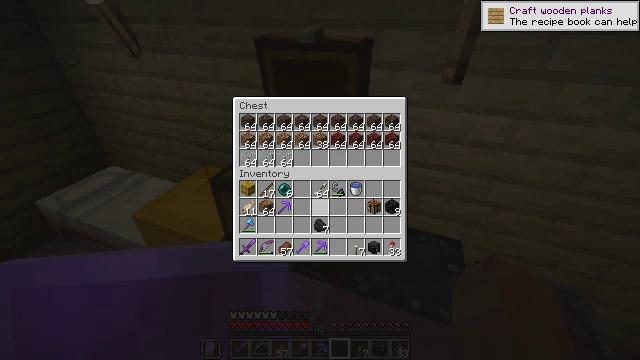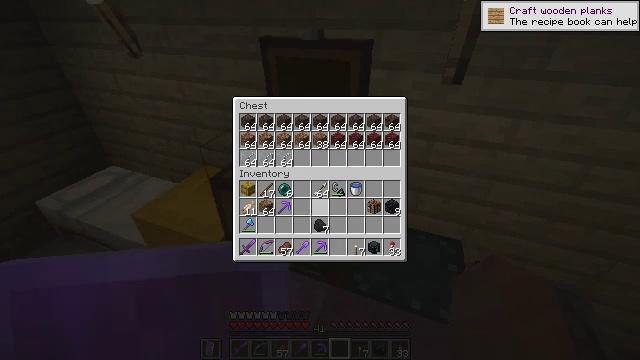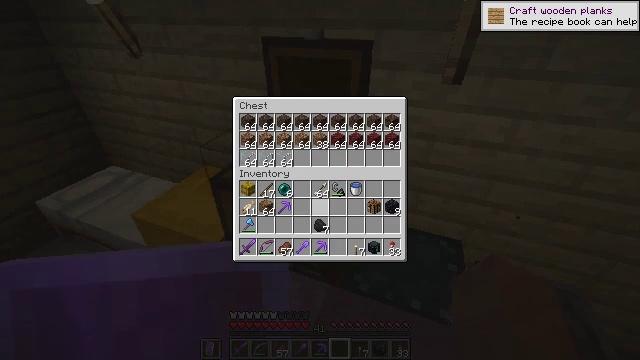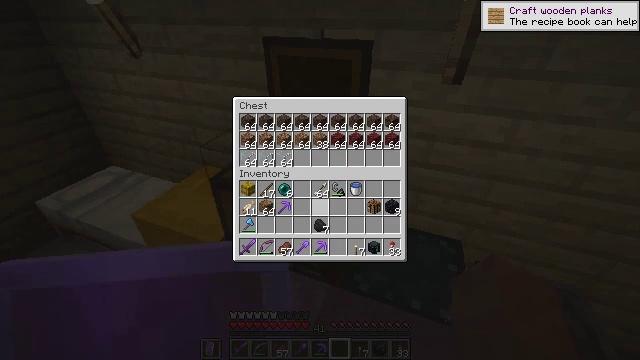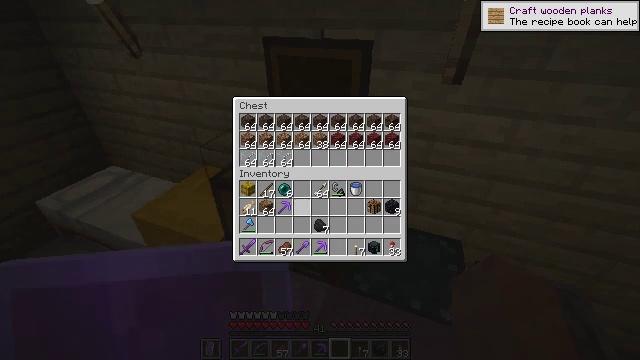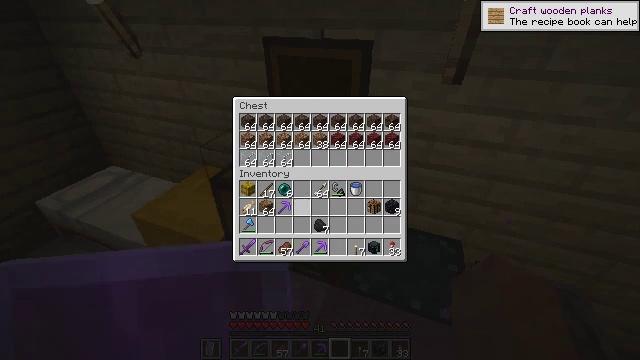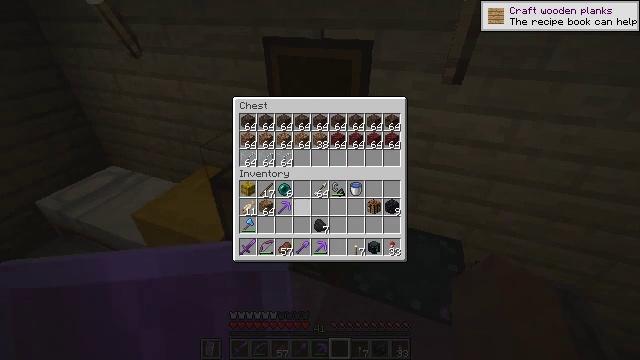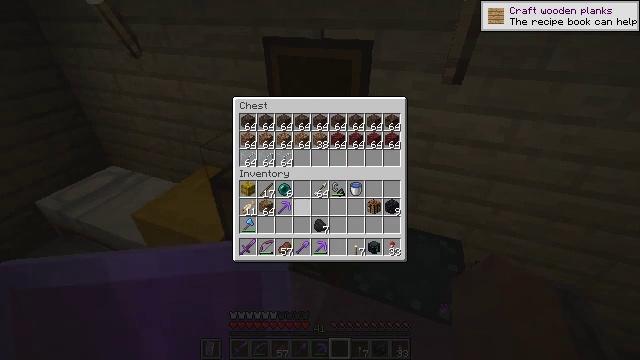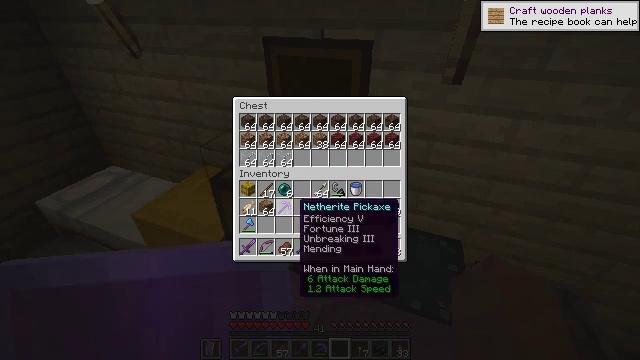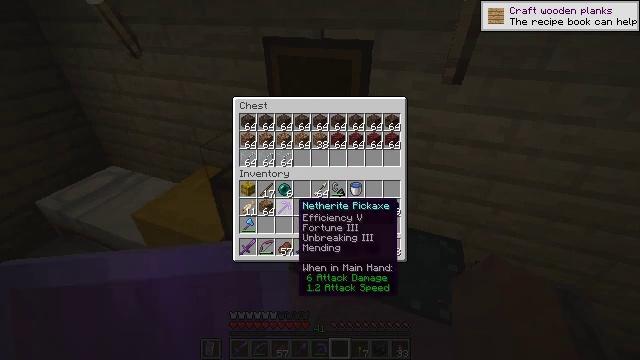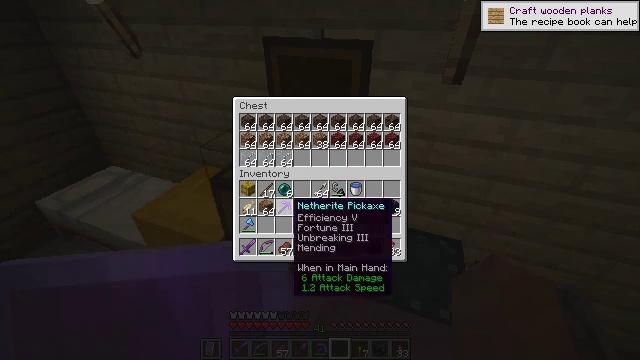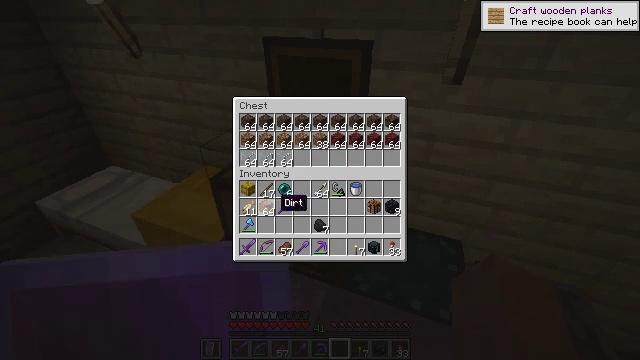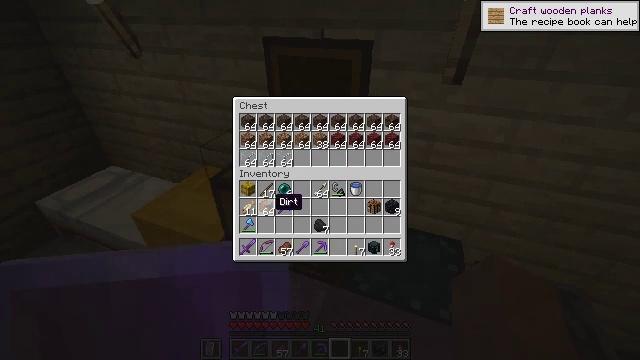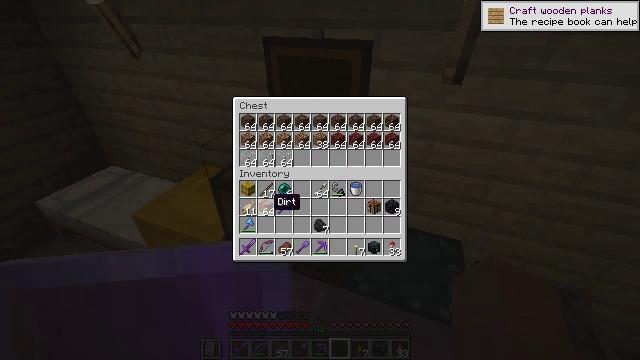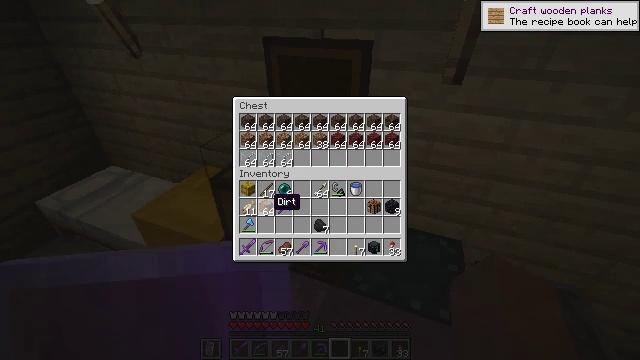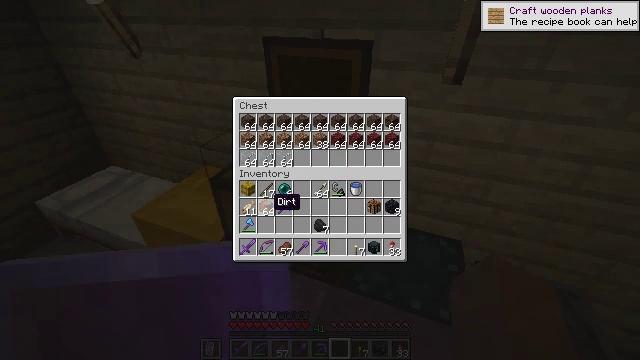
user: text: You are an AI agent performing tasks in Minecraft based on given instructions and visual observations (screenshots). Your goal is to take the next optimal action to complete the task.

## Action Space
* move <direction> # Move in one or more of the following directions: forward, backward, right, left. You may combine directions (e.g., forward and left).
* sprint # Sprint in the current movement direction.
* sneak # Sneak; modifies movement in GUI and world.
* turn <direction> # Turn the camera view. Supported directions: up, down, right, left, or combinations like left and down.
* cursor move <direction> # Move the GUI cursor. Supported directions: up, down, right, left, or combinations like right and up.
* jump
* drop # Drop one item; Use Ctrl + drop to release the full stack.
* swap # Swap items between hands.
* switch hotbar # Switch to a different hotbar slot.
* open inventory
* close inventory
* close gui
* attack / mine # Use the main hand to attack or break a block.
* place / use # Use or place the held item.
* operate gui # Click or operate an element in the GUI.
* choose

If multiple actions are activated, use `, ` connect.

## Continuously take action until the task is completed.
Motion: motion action
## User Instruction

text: Craft a dark oak fence gate.
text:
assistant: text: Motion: no_op
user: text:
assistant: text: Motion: no_op
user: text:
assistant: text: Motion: no_op
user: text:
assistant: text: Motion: turn left
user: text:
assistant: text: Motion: turn left
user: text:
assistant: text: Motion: no_op
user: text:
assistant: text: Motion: sneak
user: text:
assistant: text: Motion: sneak
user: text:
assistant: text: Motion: sneak
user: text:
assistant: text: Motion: sneak
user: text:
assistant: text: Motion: sneak, turn left
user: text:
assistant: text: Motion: sneak
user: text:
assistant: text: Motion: sneak
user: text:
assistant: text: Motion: sneak
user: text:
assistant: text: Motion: sneak
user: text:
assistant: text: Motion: sneak
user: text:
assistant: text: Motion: sneak
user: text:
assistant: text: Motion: sneak
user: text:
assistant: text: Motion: sneak
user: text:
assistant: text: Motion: sneak, attack / mine
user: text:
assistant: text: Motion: sneak, attack / mine
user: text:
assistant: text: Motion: sneak, attack / mine
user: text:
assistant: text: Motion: sneak
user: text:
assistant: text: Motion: sneak
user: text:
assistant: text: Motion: sneak
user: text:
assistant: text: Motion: sneak
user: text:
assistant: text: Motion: no_op
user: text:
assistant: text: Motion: no_op
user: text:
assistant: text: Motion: no_op
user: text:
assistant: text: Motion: no_op